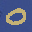
Label: 0